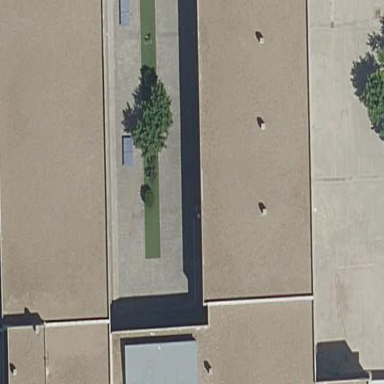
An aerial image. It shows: School building.